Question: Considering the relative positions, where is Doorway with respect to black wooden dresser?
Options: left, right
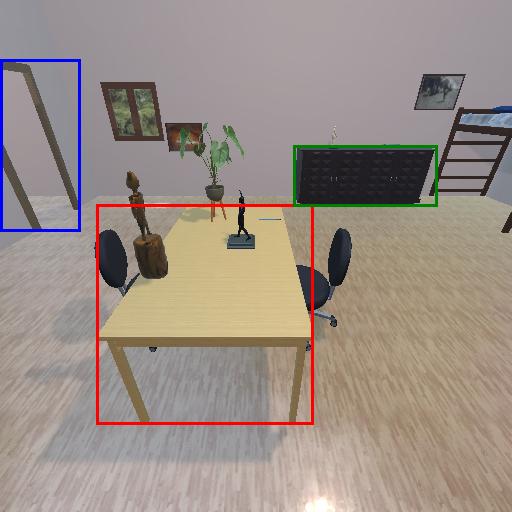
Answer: left